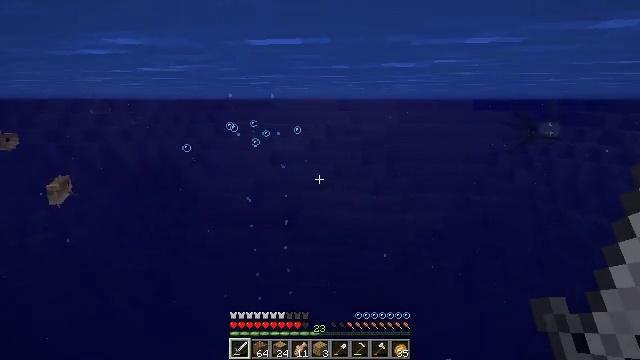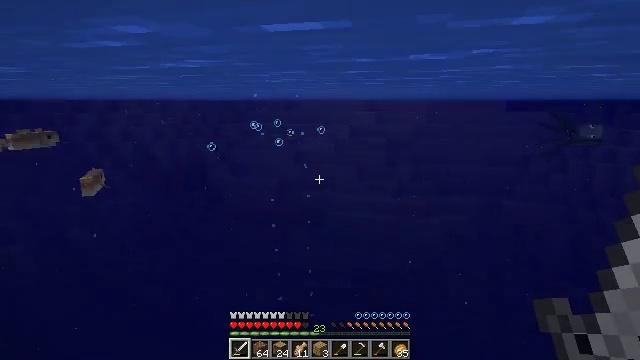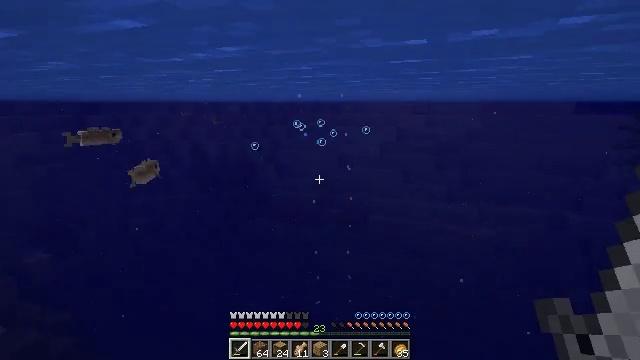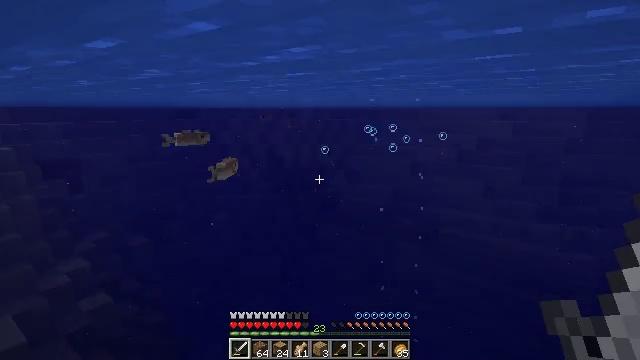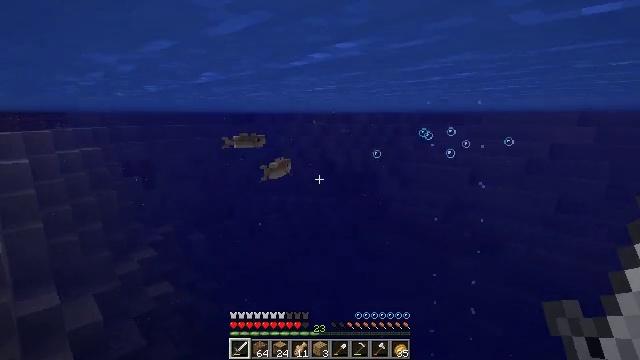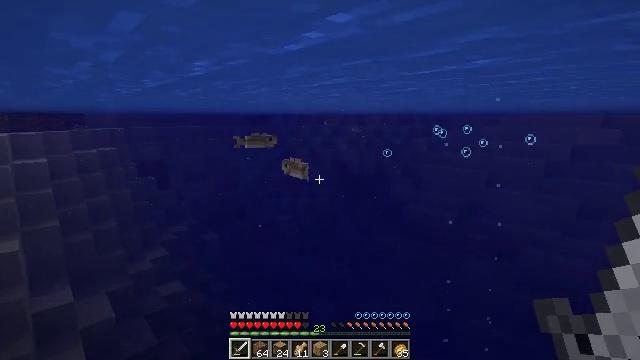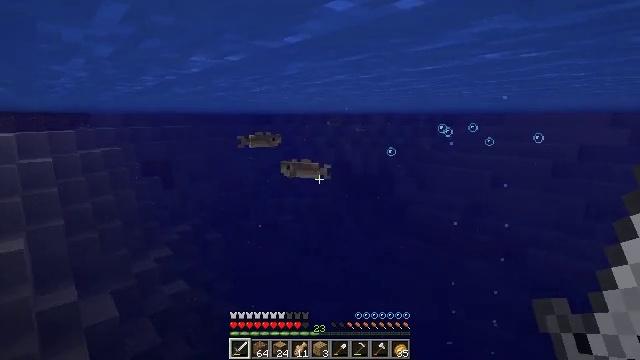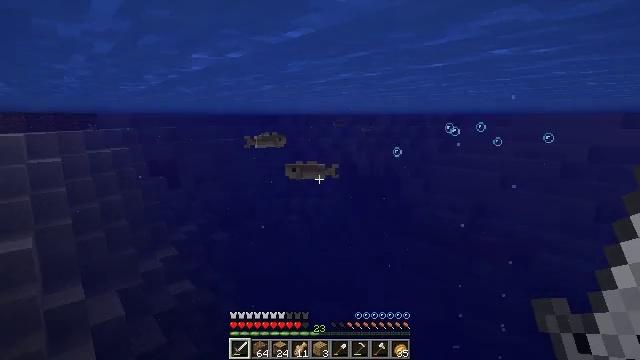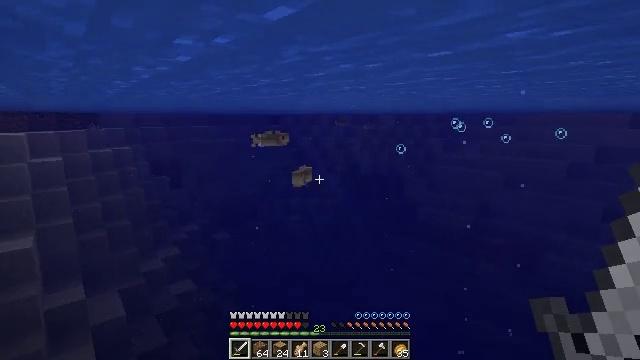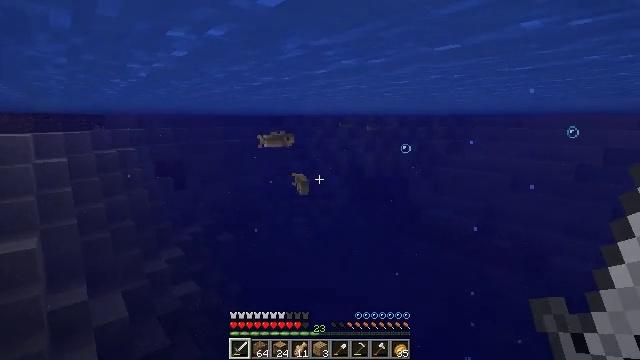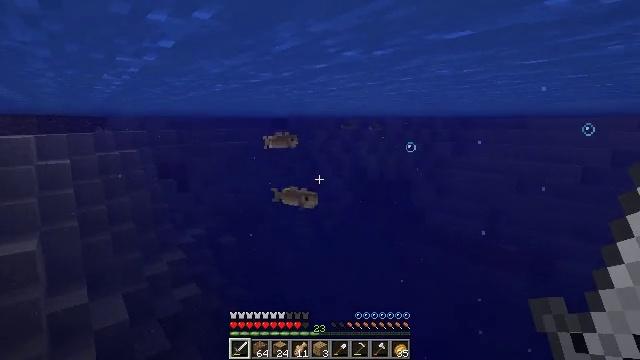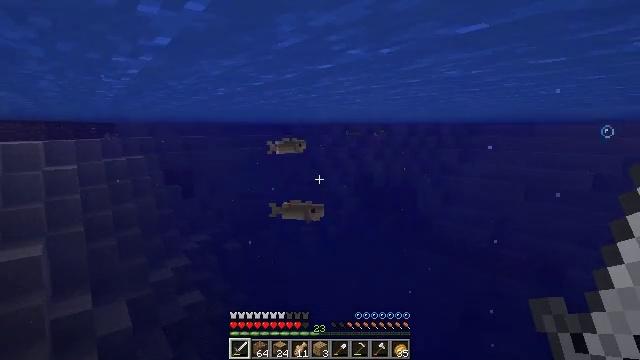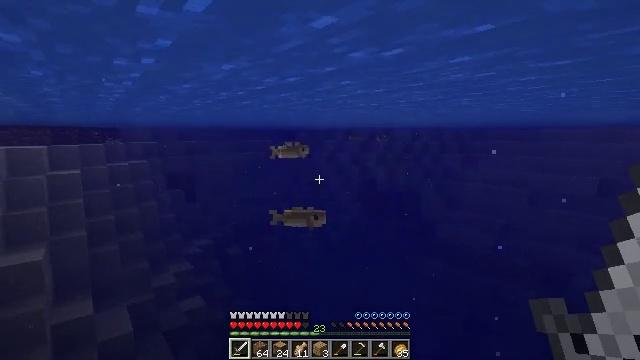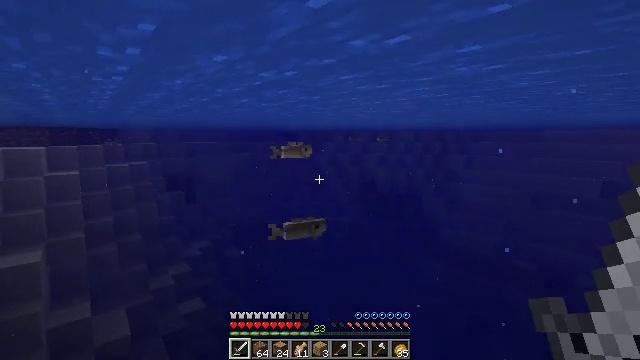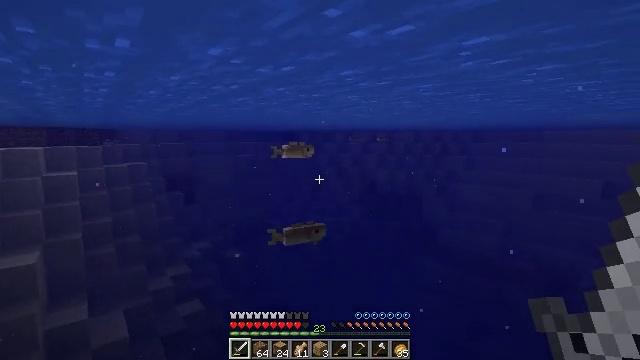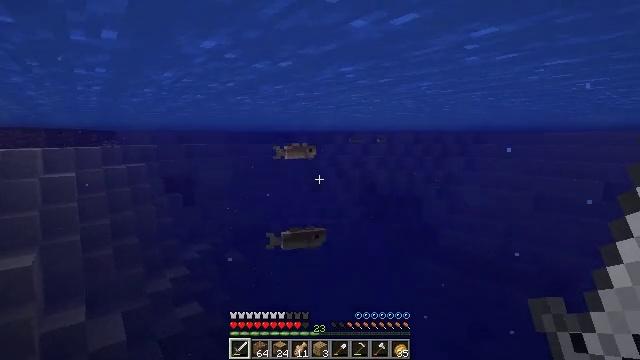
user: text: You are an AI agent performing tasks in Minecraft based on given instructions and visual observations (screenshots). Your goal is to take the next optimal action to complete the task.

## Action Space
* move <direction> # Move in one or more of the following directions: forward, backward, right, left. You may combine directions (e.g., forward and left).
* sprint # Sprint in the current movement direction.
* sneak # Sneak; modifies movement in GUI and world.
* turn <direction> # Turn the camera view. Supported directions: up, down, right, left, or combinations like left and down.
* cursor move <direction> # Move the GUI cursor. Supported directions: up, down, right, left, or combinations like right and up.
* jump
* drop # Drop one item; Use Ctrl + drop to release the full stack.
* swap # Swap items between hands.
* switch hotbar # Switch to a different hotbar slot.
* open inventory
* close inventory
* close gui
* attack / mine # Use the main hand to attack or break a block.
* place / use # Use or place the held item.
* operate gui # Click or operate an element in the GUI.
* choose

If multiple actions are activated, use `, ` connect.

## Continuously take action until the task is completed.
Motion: motion action
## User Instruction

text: Catch and defeat a cod.
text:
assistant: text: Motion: move forward, turn left
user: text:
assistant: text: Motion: move forward, turn left
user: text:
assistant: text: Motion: move forward, turn left and up
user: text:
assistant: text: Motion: move forward, turn left
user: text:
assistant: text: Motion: move forward, turn left
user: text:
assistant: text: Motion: move forward
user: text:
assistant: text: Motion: move forward, turn left
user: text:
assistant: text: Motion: move forward
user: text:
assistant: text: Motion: move forward
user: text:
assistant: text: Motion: move forward
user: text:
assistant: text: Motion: move forward, turn left and up
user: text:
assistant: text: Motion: move forward
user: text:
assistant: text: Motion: move forward
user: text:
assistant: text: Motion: move forward
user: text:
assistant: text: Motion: move forward, sprint
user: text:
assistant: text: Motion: move forward, sprint
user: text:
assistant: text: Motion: move forward, sprint
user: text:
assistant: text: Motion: move forward, sprint
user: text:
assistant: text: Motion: move forward
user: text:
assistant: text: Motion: move forward
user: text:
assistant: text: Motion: move forward
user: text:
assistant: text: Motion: move forward
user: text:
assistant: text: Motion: move forward
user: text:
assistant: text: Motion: move forward
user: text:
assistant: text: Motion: move forward, turn up
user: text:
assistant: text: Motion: move forward, turn up
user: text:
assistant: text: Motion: move forward
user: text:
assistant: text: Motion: move forward
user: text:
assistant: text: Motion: move forward
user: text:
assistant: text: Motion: move forward